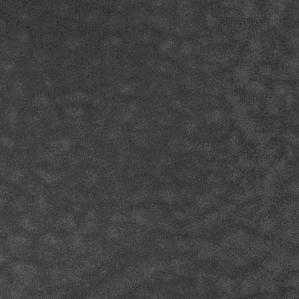
Label: frost